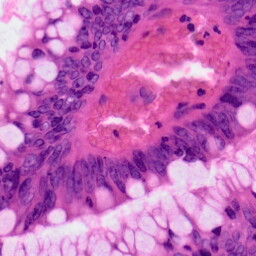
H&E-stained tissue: Colon